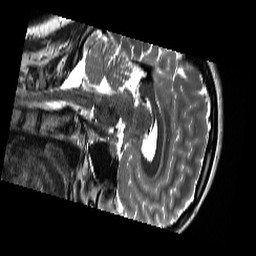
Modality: T2w
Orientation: sagittal
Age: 20
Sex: female
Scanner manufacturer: siemens
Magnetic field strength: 3 T
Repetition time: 13.52 s
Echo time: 0.088 s